Field crop: maize
Growth stage: 2
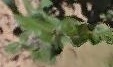
Species: maize